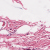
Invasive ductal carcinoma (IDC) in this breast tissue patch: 0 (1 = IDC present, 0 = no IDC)